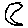
Label: moon